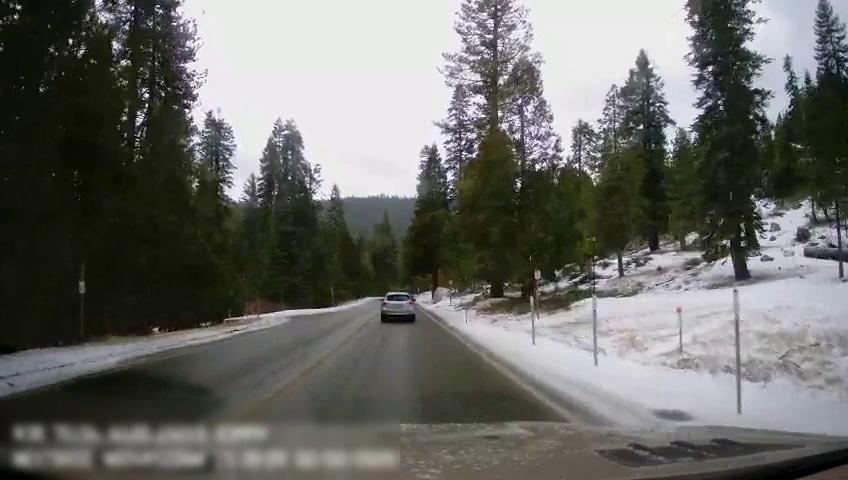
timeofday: Day
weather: Snowy
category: Drivable Space
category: Vehicles | Truck
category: Vehicles | SUV
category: Lanes | Current Lane
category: Lanes | Opposite Lane
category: Lanes | Current Lane
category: Lanes | Opposite Lane